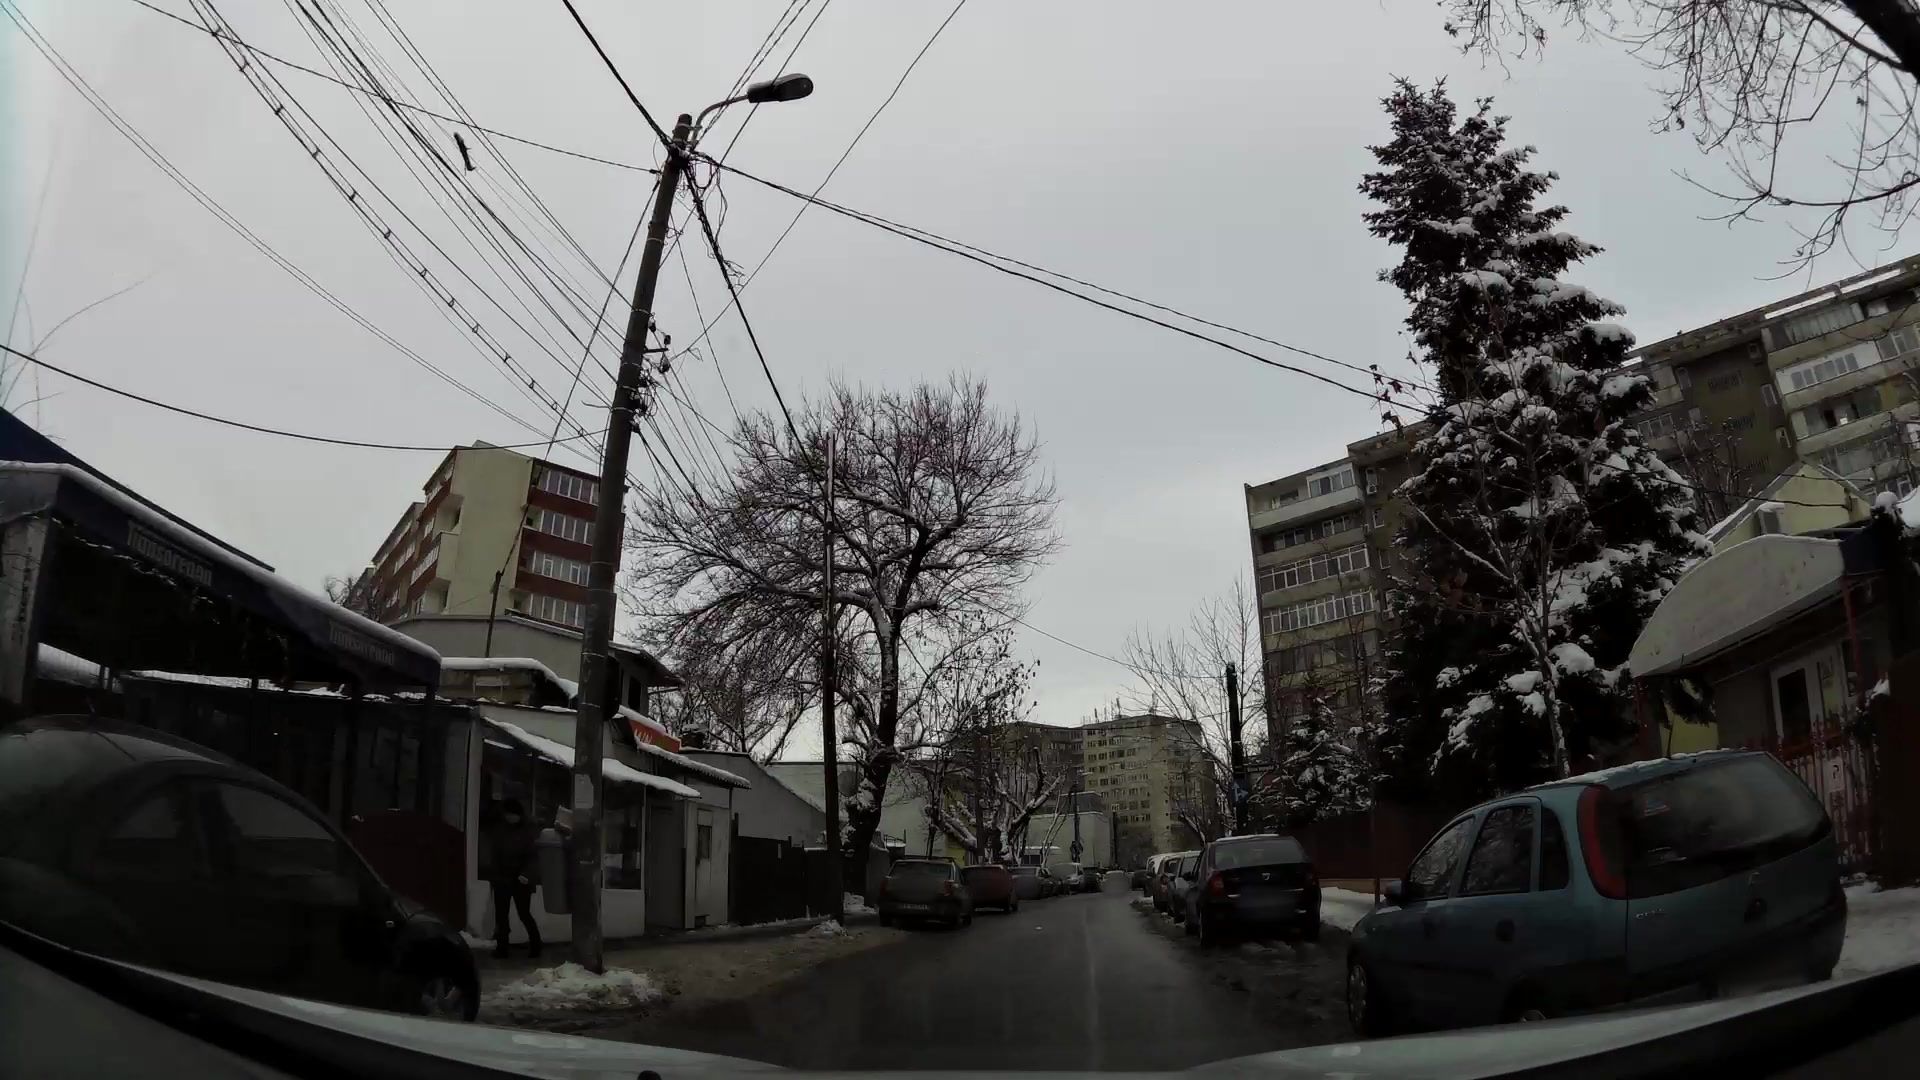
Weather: snowy
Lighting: day
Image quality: good
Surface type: driving surface
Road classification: tertiary
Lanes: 2
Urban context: urban centre
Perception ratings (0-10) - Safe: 6.39, Lively: 7.19, Beautiful: 7.1, Boring: 2.24, Depressing: 4.29, Wealthy: 1.37